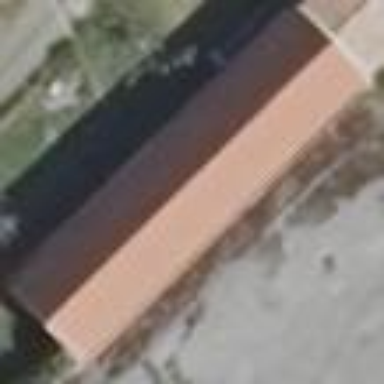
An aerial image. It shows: Building with gabled roof oriented along its length.